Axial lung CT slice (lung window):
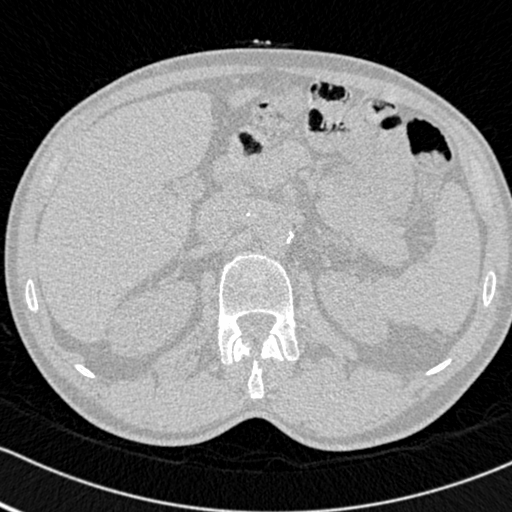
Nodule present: no